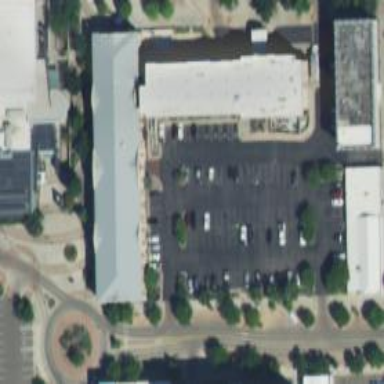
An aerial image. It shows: Parking space.